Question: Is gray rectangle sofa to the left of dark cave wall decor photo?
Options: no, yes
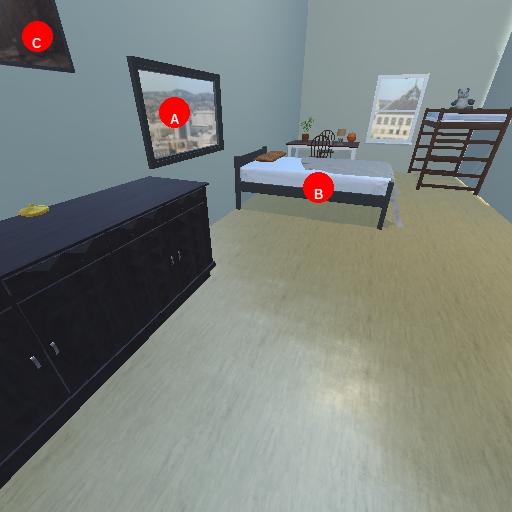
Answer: no